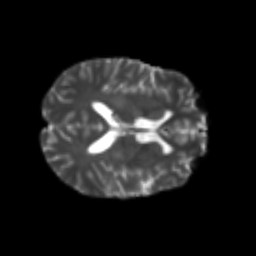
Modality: T2w
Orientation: axial
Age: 23
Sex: female
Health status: healthy
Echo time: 0.074 s